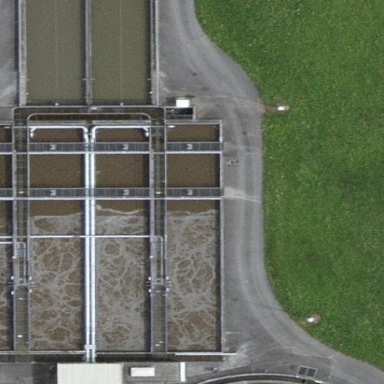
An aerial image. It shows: Wastewater plant.